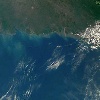
Label: water